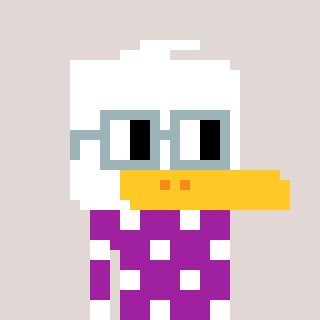
a pixel art character with square dark gray glasses, a duck-shaped head and a magenta-colored body on a warm background